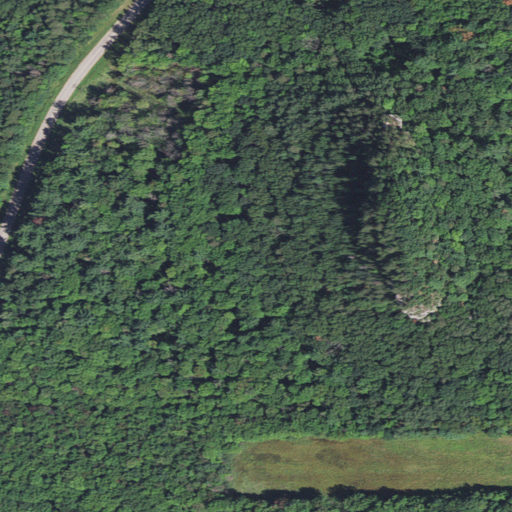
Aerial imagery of mountain in Wisconsin named Round Bluff containing deciduous forest, mixed forest, woody wetlands, open development, low intensity development, and medium intensity development